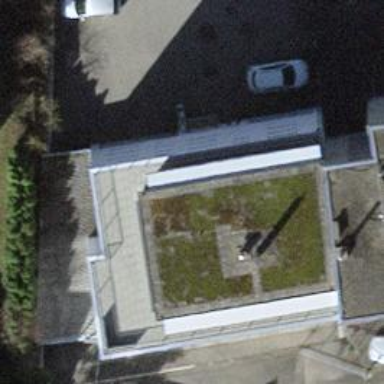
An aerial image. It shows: Part of building with flat gray roof.